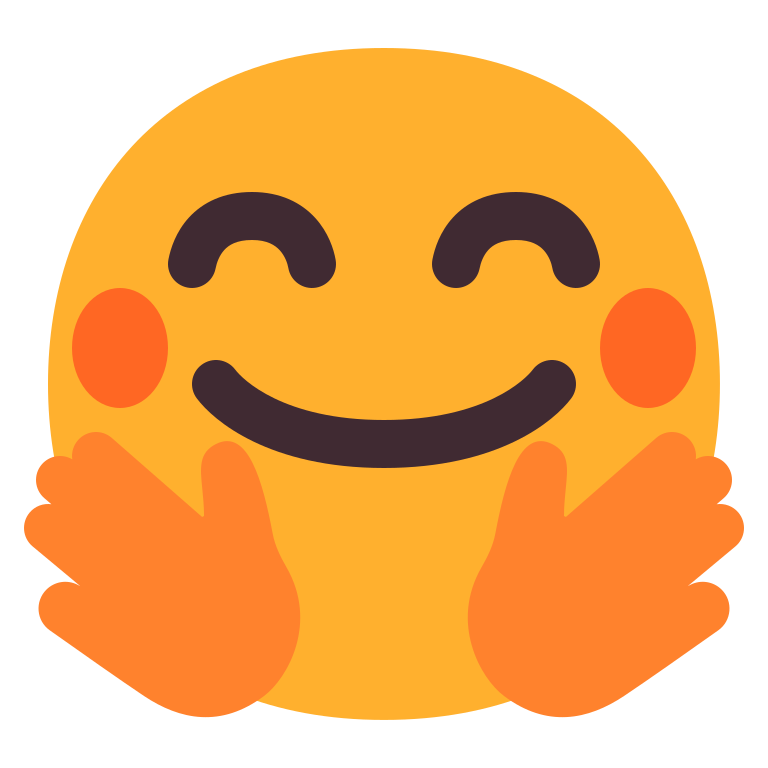
hugging face flat